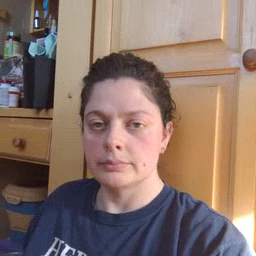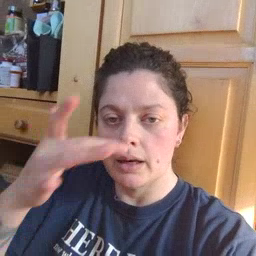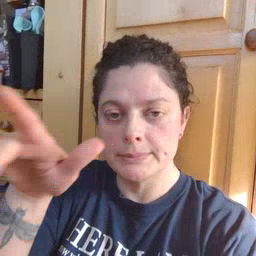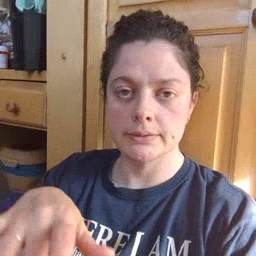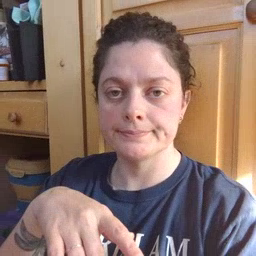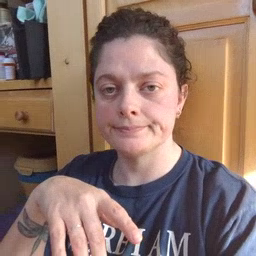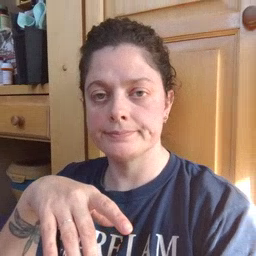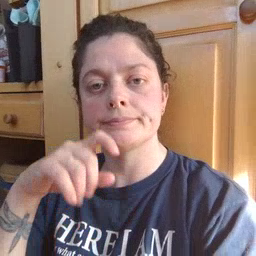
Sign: empty